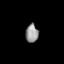
Tissue: prostate
Cell type: T cells
Senescence score: 0.8546
Nuclear area (px): 226
Mean DAPI intensity: 149.071